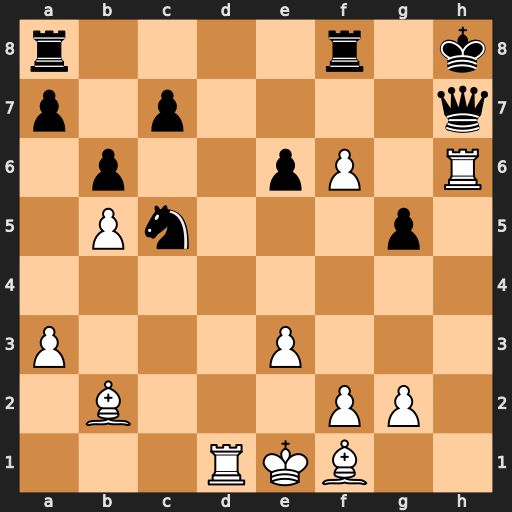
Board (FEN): r4r1k/p1p4q/1p2pP1R/1Pn3p1/8/P3P3/1B3PP1/3RKB2
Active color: w
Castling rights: -
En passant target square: -
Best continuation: f7+ e5 Bxe5#